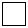
Label: square